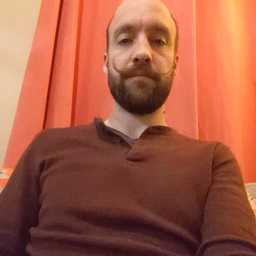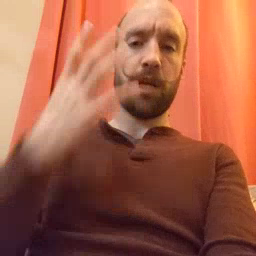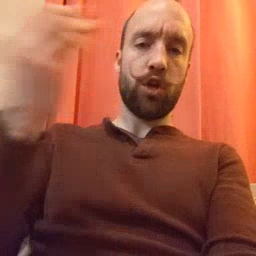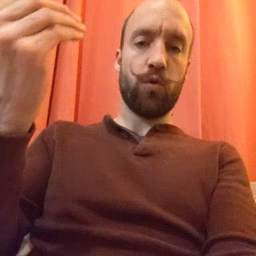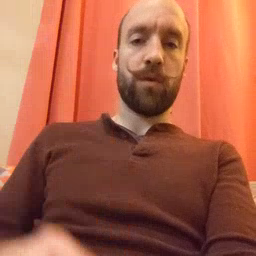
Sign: go